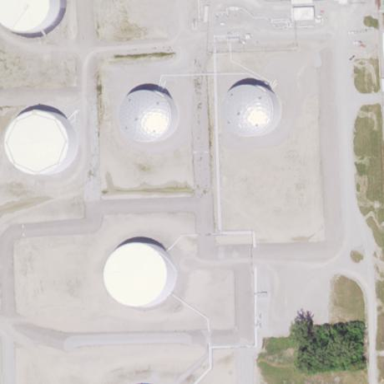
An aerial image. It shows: Industrial area focused on natural gas activities.